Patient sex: F
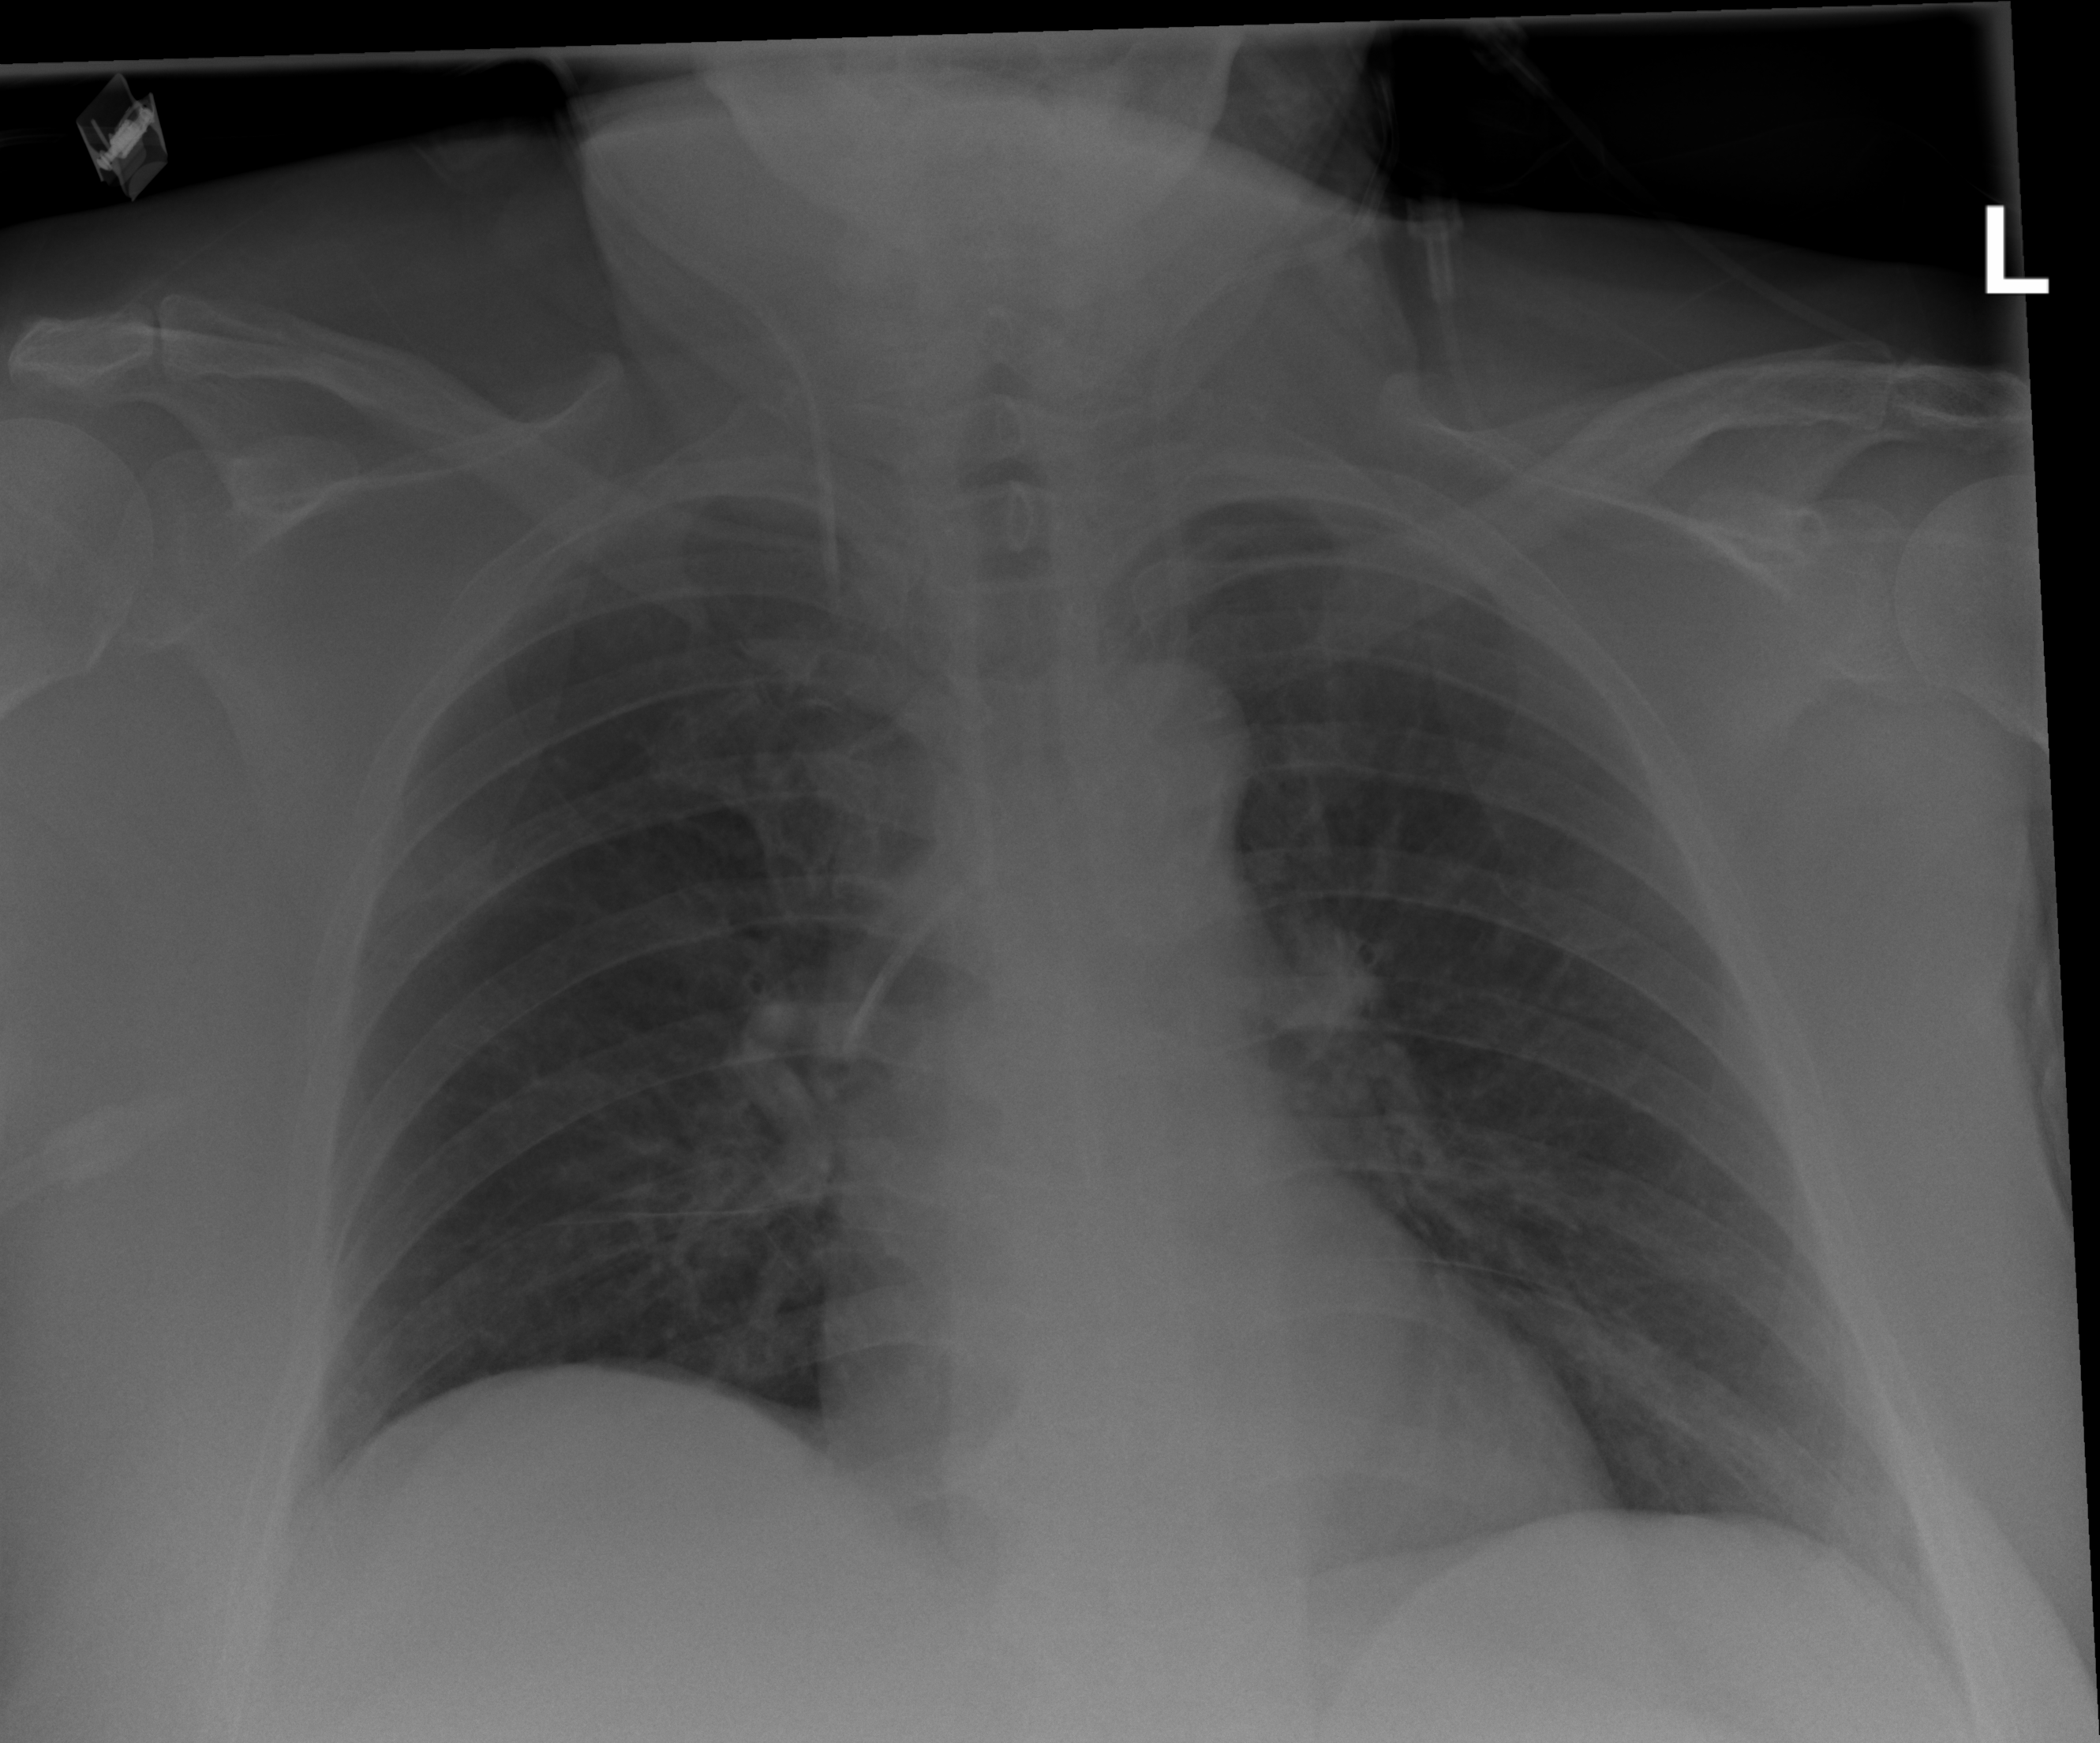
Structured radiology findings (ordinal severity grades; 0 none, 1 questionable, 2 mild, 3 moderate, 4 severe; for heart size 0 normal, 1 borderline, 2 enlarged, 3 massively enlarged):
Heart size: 0
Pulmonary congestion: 0
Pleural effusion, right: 0
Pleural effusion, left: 0
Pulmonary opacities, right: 0
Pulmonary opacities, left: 0
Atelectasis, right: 2
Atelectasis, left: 2